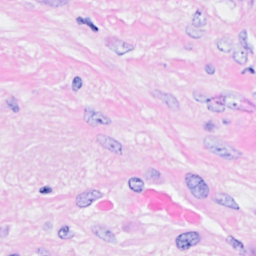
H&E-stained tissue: Breast